Question:
I installed wsl2 and vscode in my computer. I am trying to run some code thats in the folder "home/raunakk/MSc_project". But when I try to open the folder on vs code, it shows me two folders.
I donot understand the difference between wsl.localhost and wsl:Ubuntu as shown in the picture. Can I delete/uninstall one of them?
It is confusing because my code seems to run when I am in wsl:Ubuntu and not from wsl.localhost.
I am new to wsl, thank you for any help.
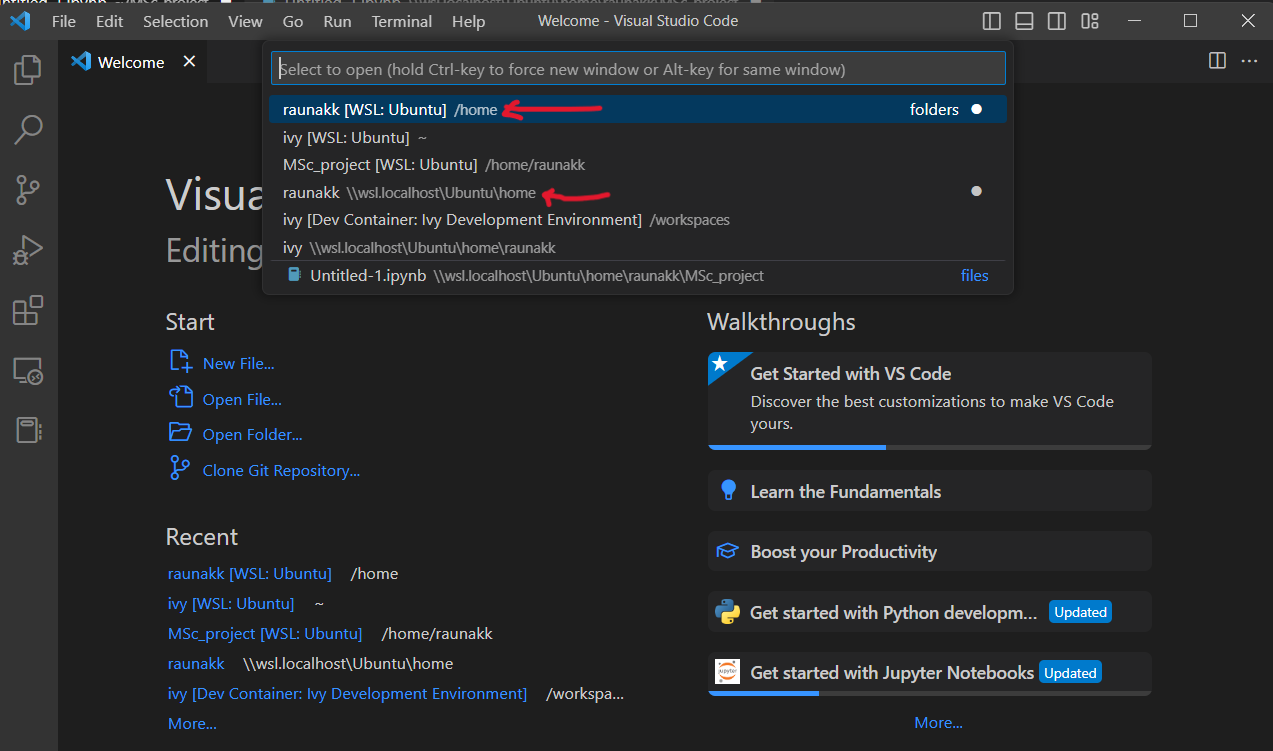
Answer: They are the same WSL directory.
When you use 'wsl.localhost', you are accessing that directoy from Windows.
When you use wsl:Ubuntu, you are using VSCode WSL extension, so accessing that directory directly from WSL.